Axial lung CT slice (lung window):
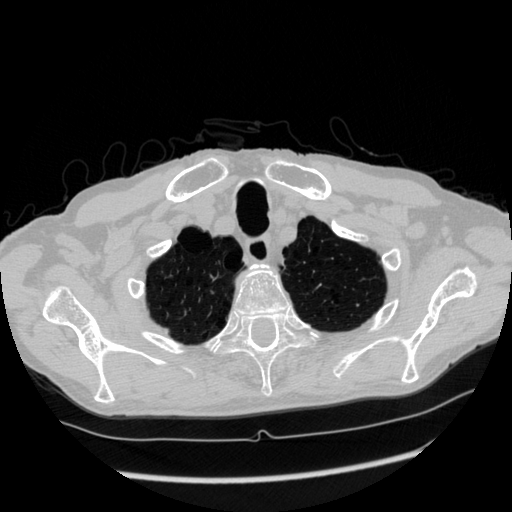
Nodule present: no